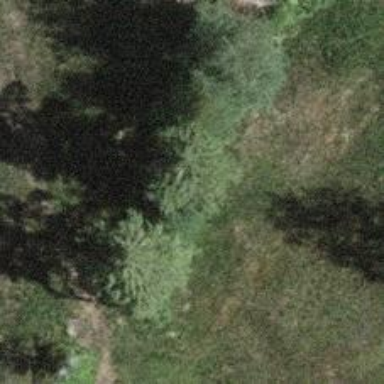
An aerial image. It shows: Single tag "natural: tree."